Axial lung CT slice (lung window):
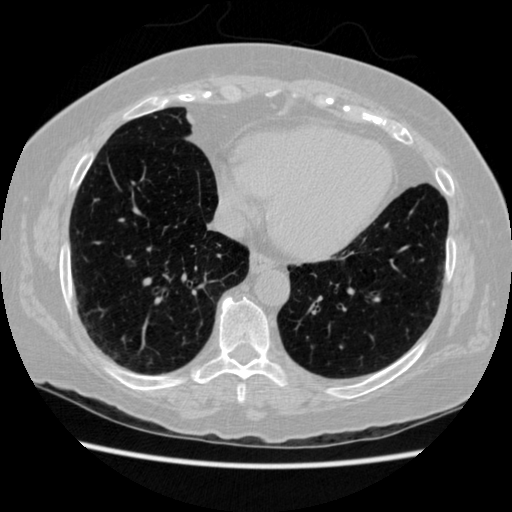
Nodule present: no